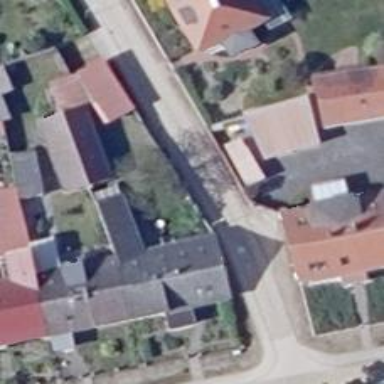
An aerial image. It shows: Smoothly paved residential road.